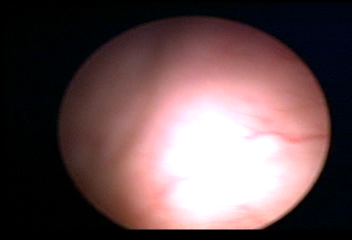
Modality: WLC
Class: Normal mucosa
Bladder cancer association: No